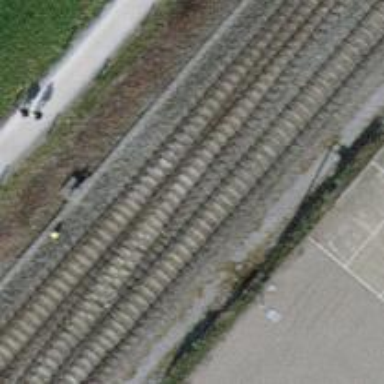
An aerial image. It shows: Railway siding with one electrified track and contact line.